Aerial crown-view tile of a tropical tree (Barro Colorado Island, Panama), acquired 20240918:
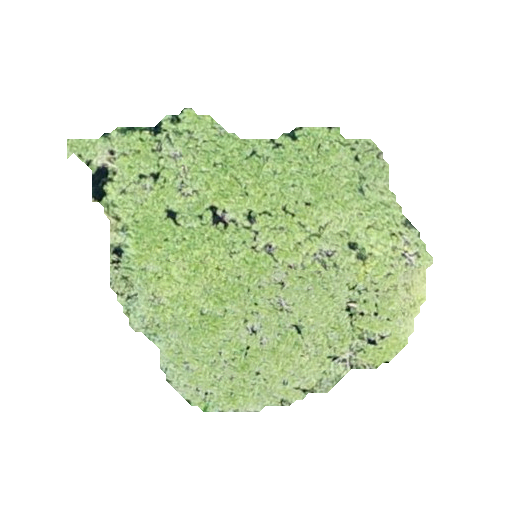
Species: Alseis blackiana
GBIF accepted scientific name: Alseis blackiana
Crown area: 117.901 m²